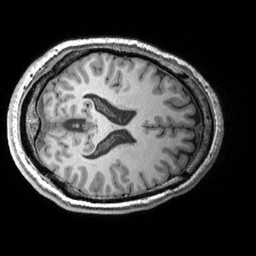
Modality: T1w
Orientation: axial
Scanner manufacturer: siemens
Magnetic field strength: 3 T
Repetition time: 2.53 s
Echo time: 0.00299 s